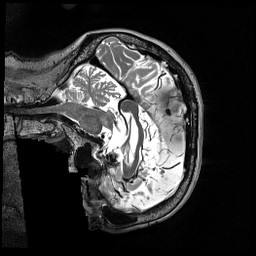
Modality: T2w
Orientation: sagittal
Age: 74
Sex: female
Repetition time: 3.2 s
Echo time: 0.563 s